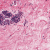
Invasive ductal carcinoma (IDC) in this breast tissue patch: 0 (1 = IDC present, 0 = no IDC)